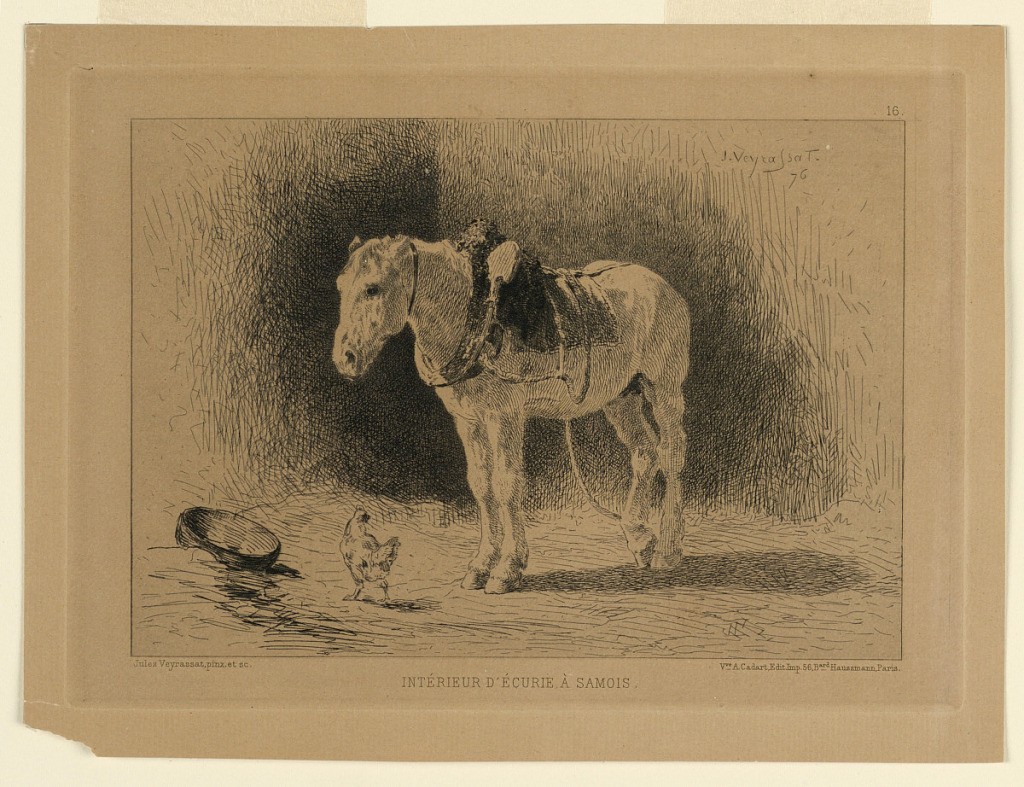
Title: Interieur d'Ecurie á Samois
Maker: Jules Jacques Veyrassat, French, 1828 - 1893
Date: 1876
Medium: Etching on light brown paper
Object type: Print
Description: A white work horse, still in harness, stands facing left, inside a stable; a chicken and a container in front of him. Above, right, the artist's name and date and plate number (16). Below, the artist's and publisher's names and locations, and title.